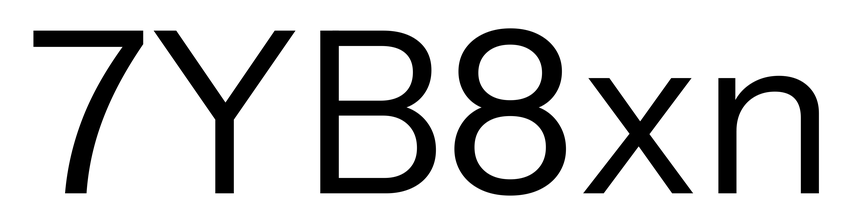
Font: InstrumentSans_Regular